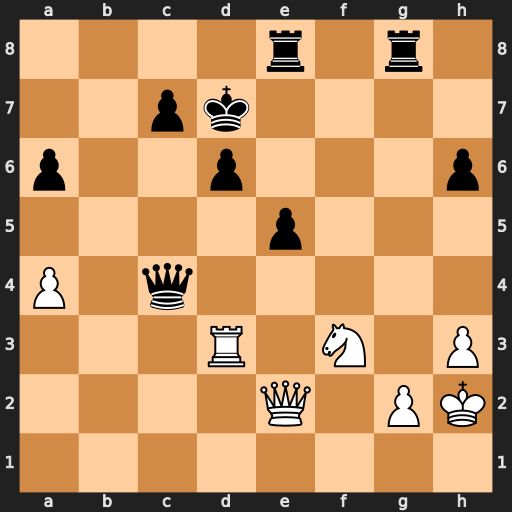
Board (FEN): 4r1r1/2pk4/p2p3p/4p3/P1q5/3R1N1P/4Q1PK/8
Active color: w
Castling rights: -
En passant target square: -
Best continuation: Rxd6+ cxd6 Qxc4